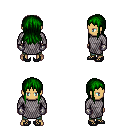
a pixel art fantasy rpg character, male body template, human, tanned skin, chain mail, teal pants, green unkempt hairstyle, metal gloves, ghillies, four views (front, back, left, right), 2x2 character sprite sheet, small pixel art, hard edges, no anti-aliasing